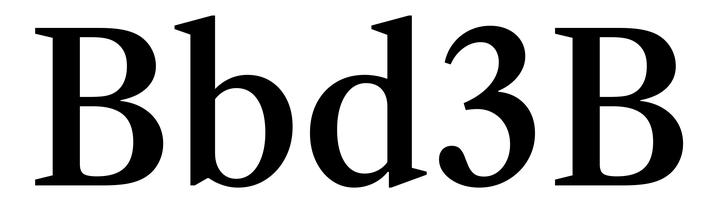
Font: LibreCaslonText_Medium